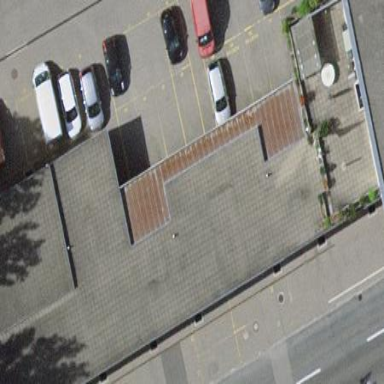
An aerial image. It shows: Group of garages.